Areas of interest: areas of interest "Guan Yuan Apartments"
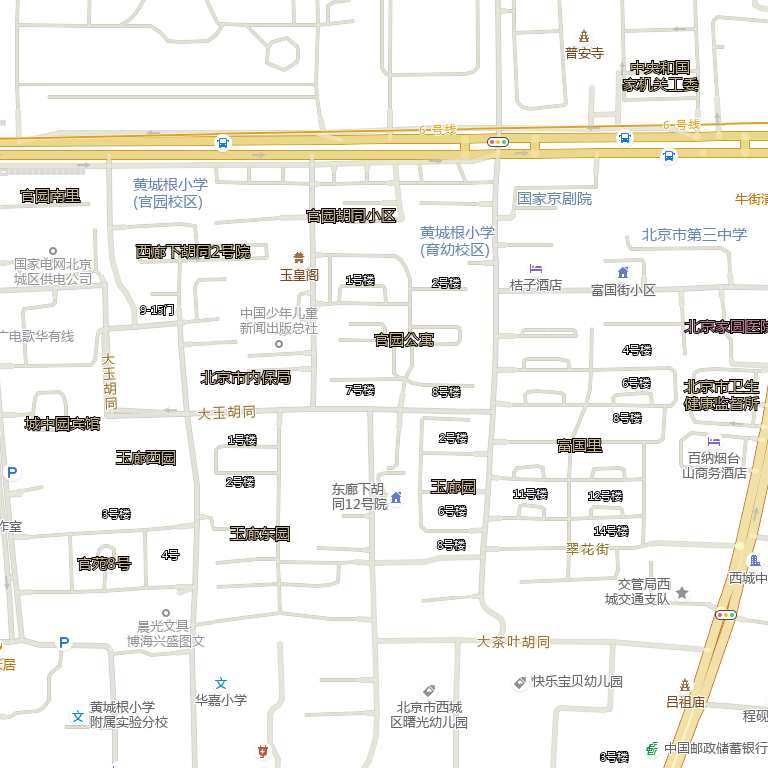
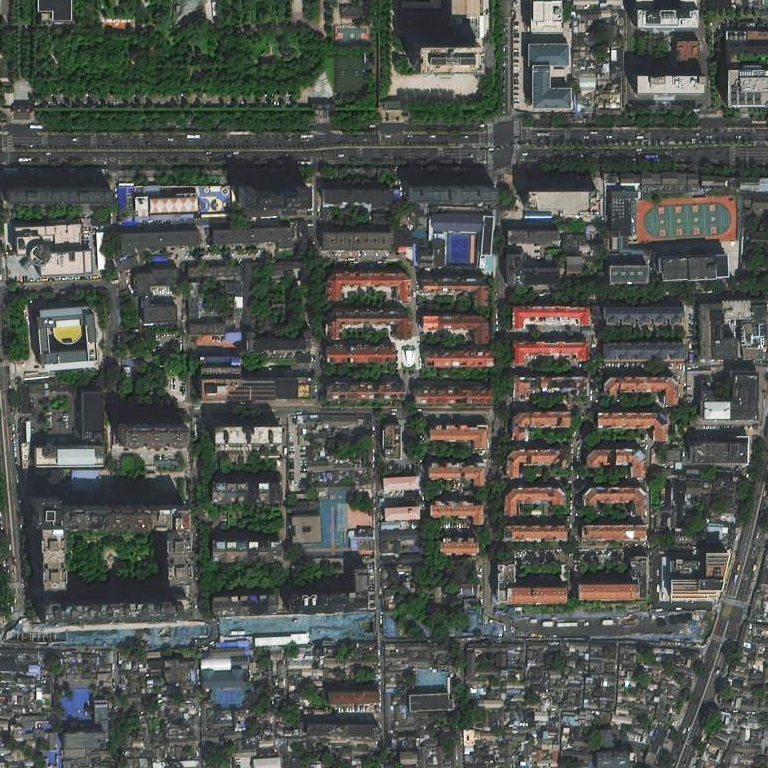